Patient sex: M
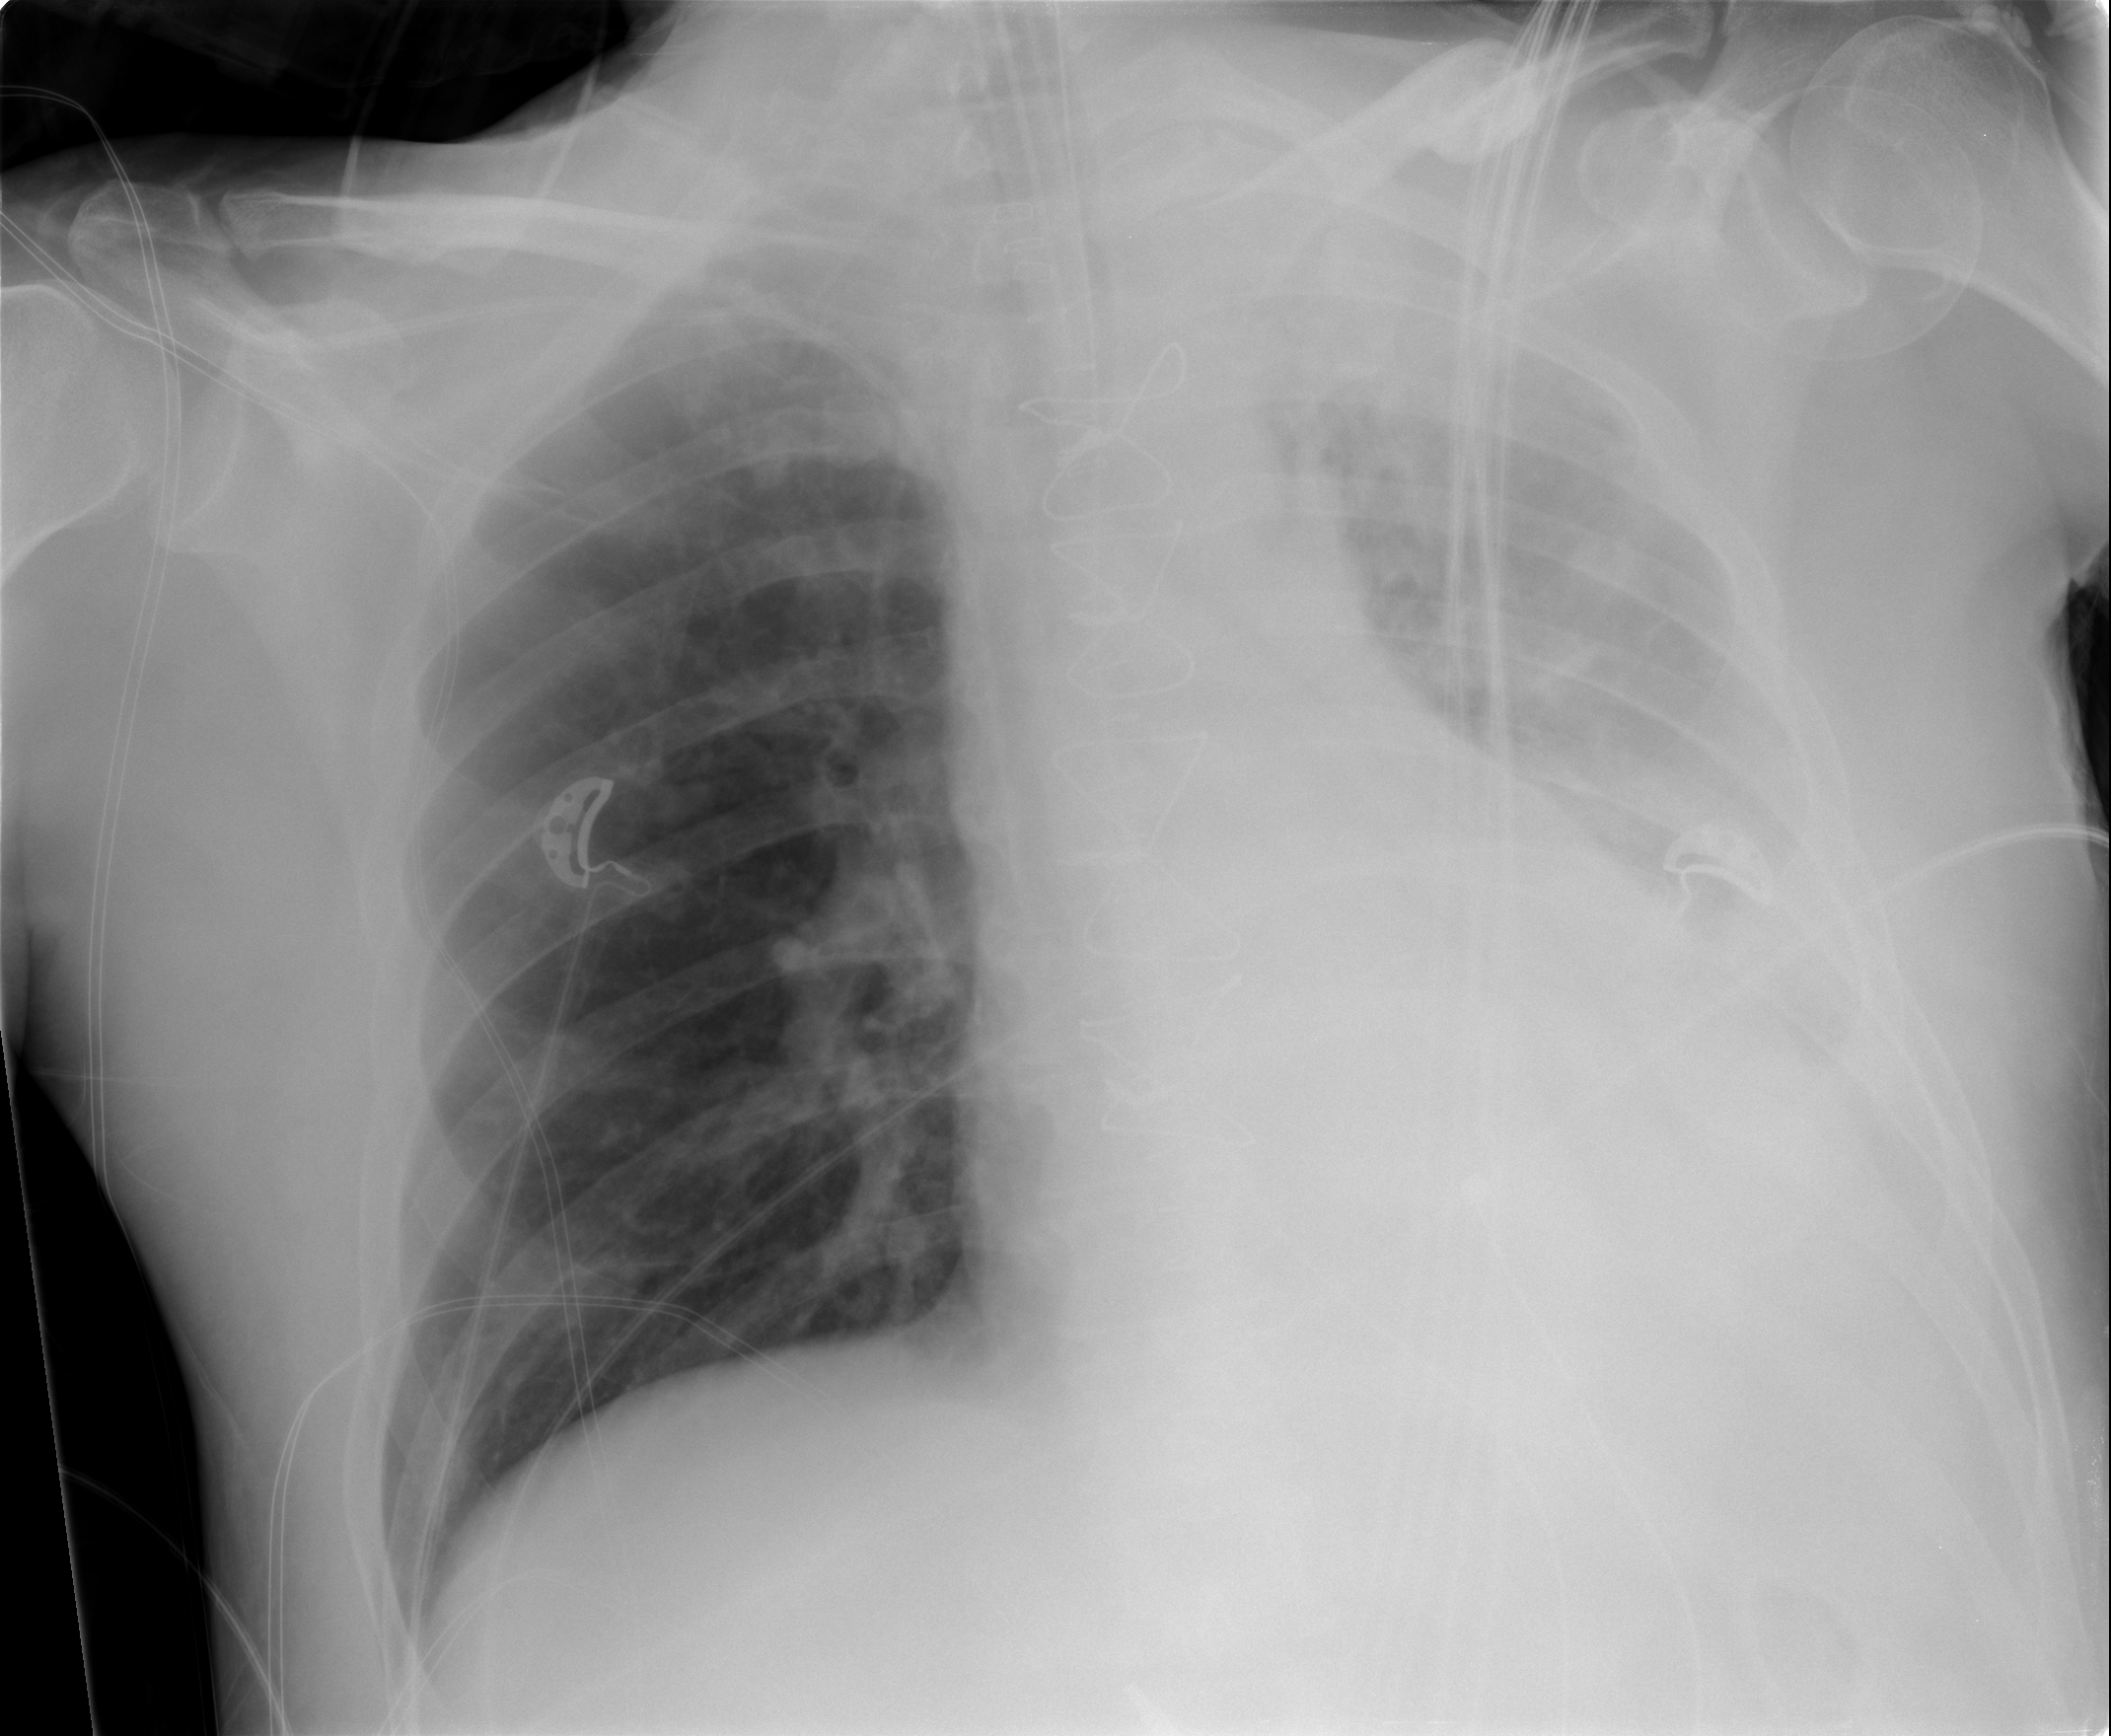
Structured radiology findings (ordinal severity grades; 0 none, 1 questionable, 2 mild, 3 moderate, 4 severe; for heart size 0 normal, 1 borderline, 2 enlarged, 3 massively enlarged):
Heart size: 2
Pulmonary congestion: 0
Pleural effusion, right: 0
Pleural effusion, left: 3
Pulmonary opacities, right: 0
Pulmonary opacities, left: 1
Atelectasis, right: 0
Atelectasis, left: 4